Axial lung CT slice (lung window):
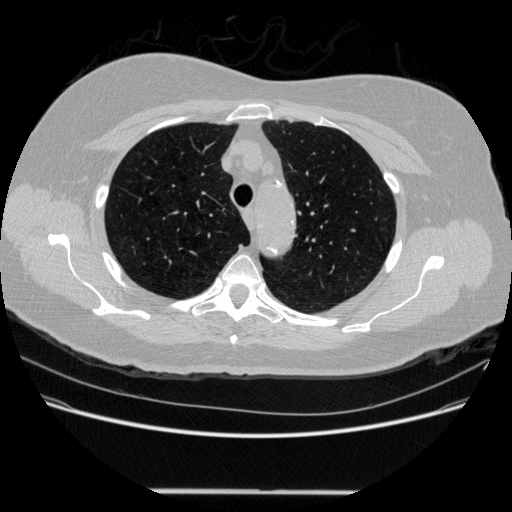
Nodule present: no